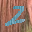
Label: 2